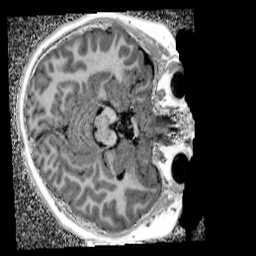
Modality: UNIT1_denoised
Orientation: axial
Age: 9
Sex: male
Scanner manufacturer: siemens
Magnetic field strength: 3 T
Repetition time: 4 s
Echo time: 0.00299 s